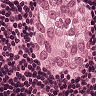
Metastatic tissue present: yes